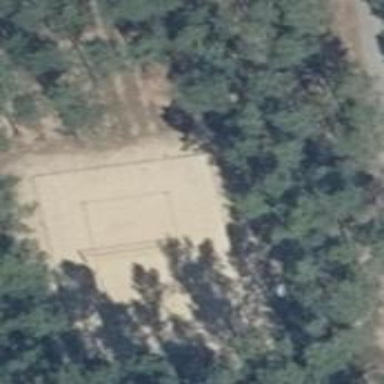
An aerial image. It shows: Sandy pitch for beach volleyball.